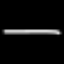
Label: line